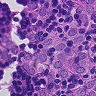
Metastatic tissue present: yes